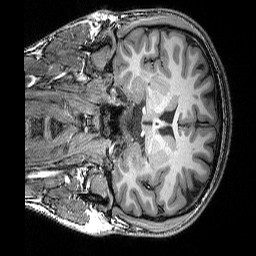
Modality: T1w
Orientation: coronal
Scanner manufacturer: siemens
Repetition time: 2.25 s
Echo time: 0.00418 s